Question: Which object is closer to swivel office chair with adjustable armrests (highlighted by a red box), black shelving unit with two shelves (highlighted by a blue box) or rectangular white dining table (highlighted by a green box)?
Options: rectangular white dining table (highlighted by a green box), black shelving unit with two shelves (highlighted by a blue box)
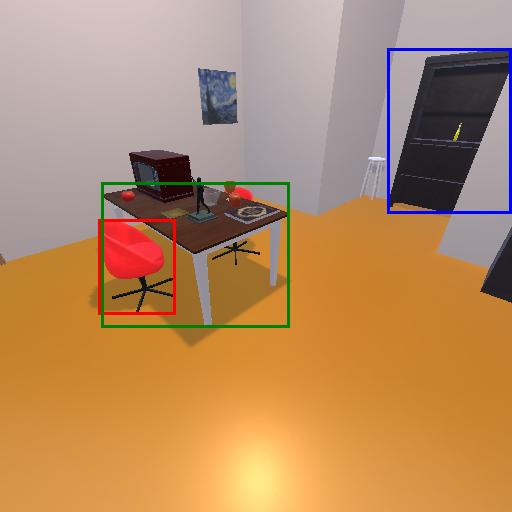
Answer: rectangular white dining table (highlighted by a green box)